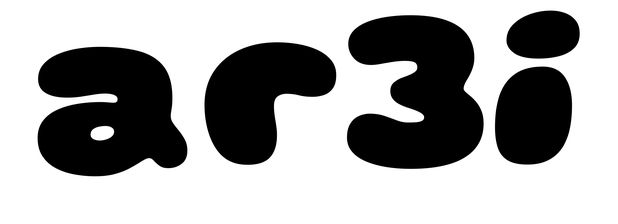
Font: Gluten_Black